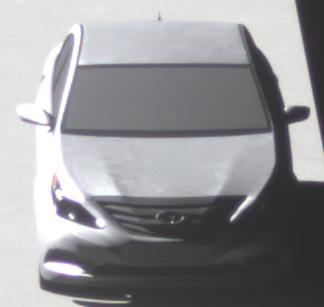
Make: Hyundai
Model: Sonata
Detailed model: Gen. 6 YF
Model produced from: 2009
Model produced until: 2016
Doors: 4
Color: white
Road condition: dry road
Daytime: midday
Contrast: high contrast